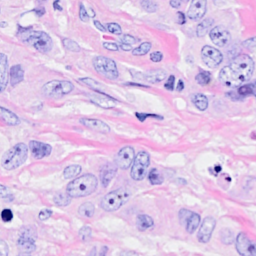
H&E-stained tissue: Breast